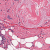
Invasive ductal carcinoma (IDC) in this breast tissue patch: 1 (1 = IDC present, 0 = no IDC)